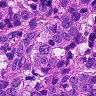
Metastatic tissue present: yes